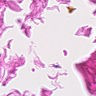
Metastatic tissue present: no